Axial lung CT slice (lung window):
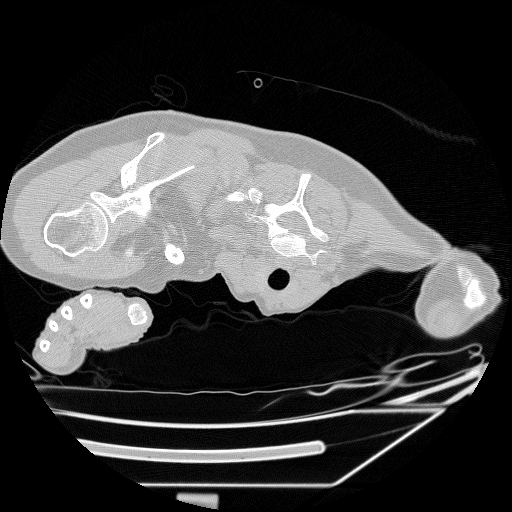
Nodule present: no